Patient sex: M
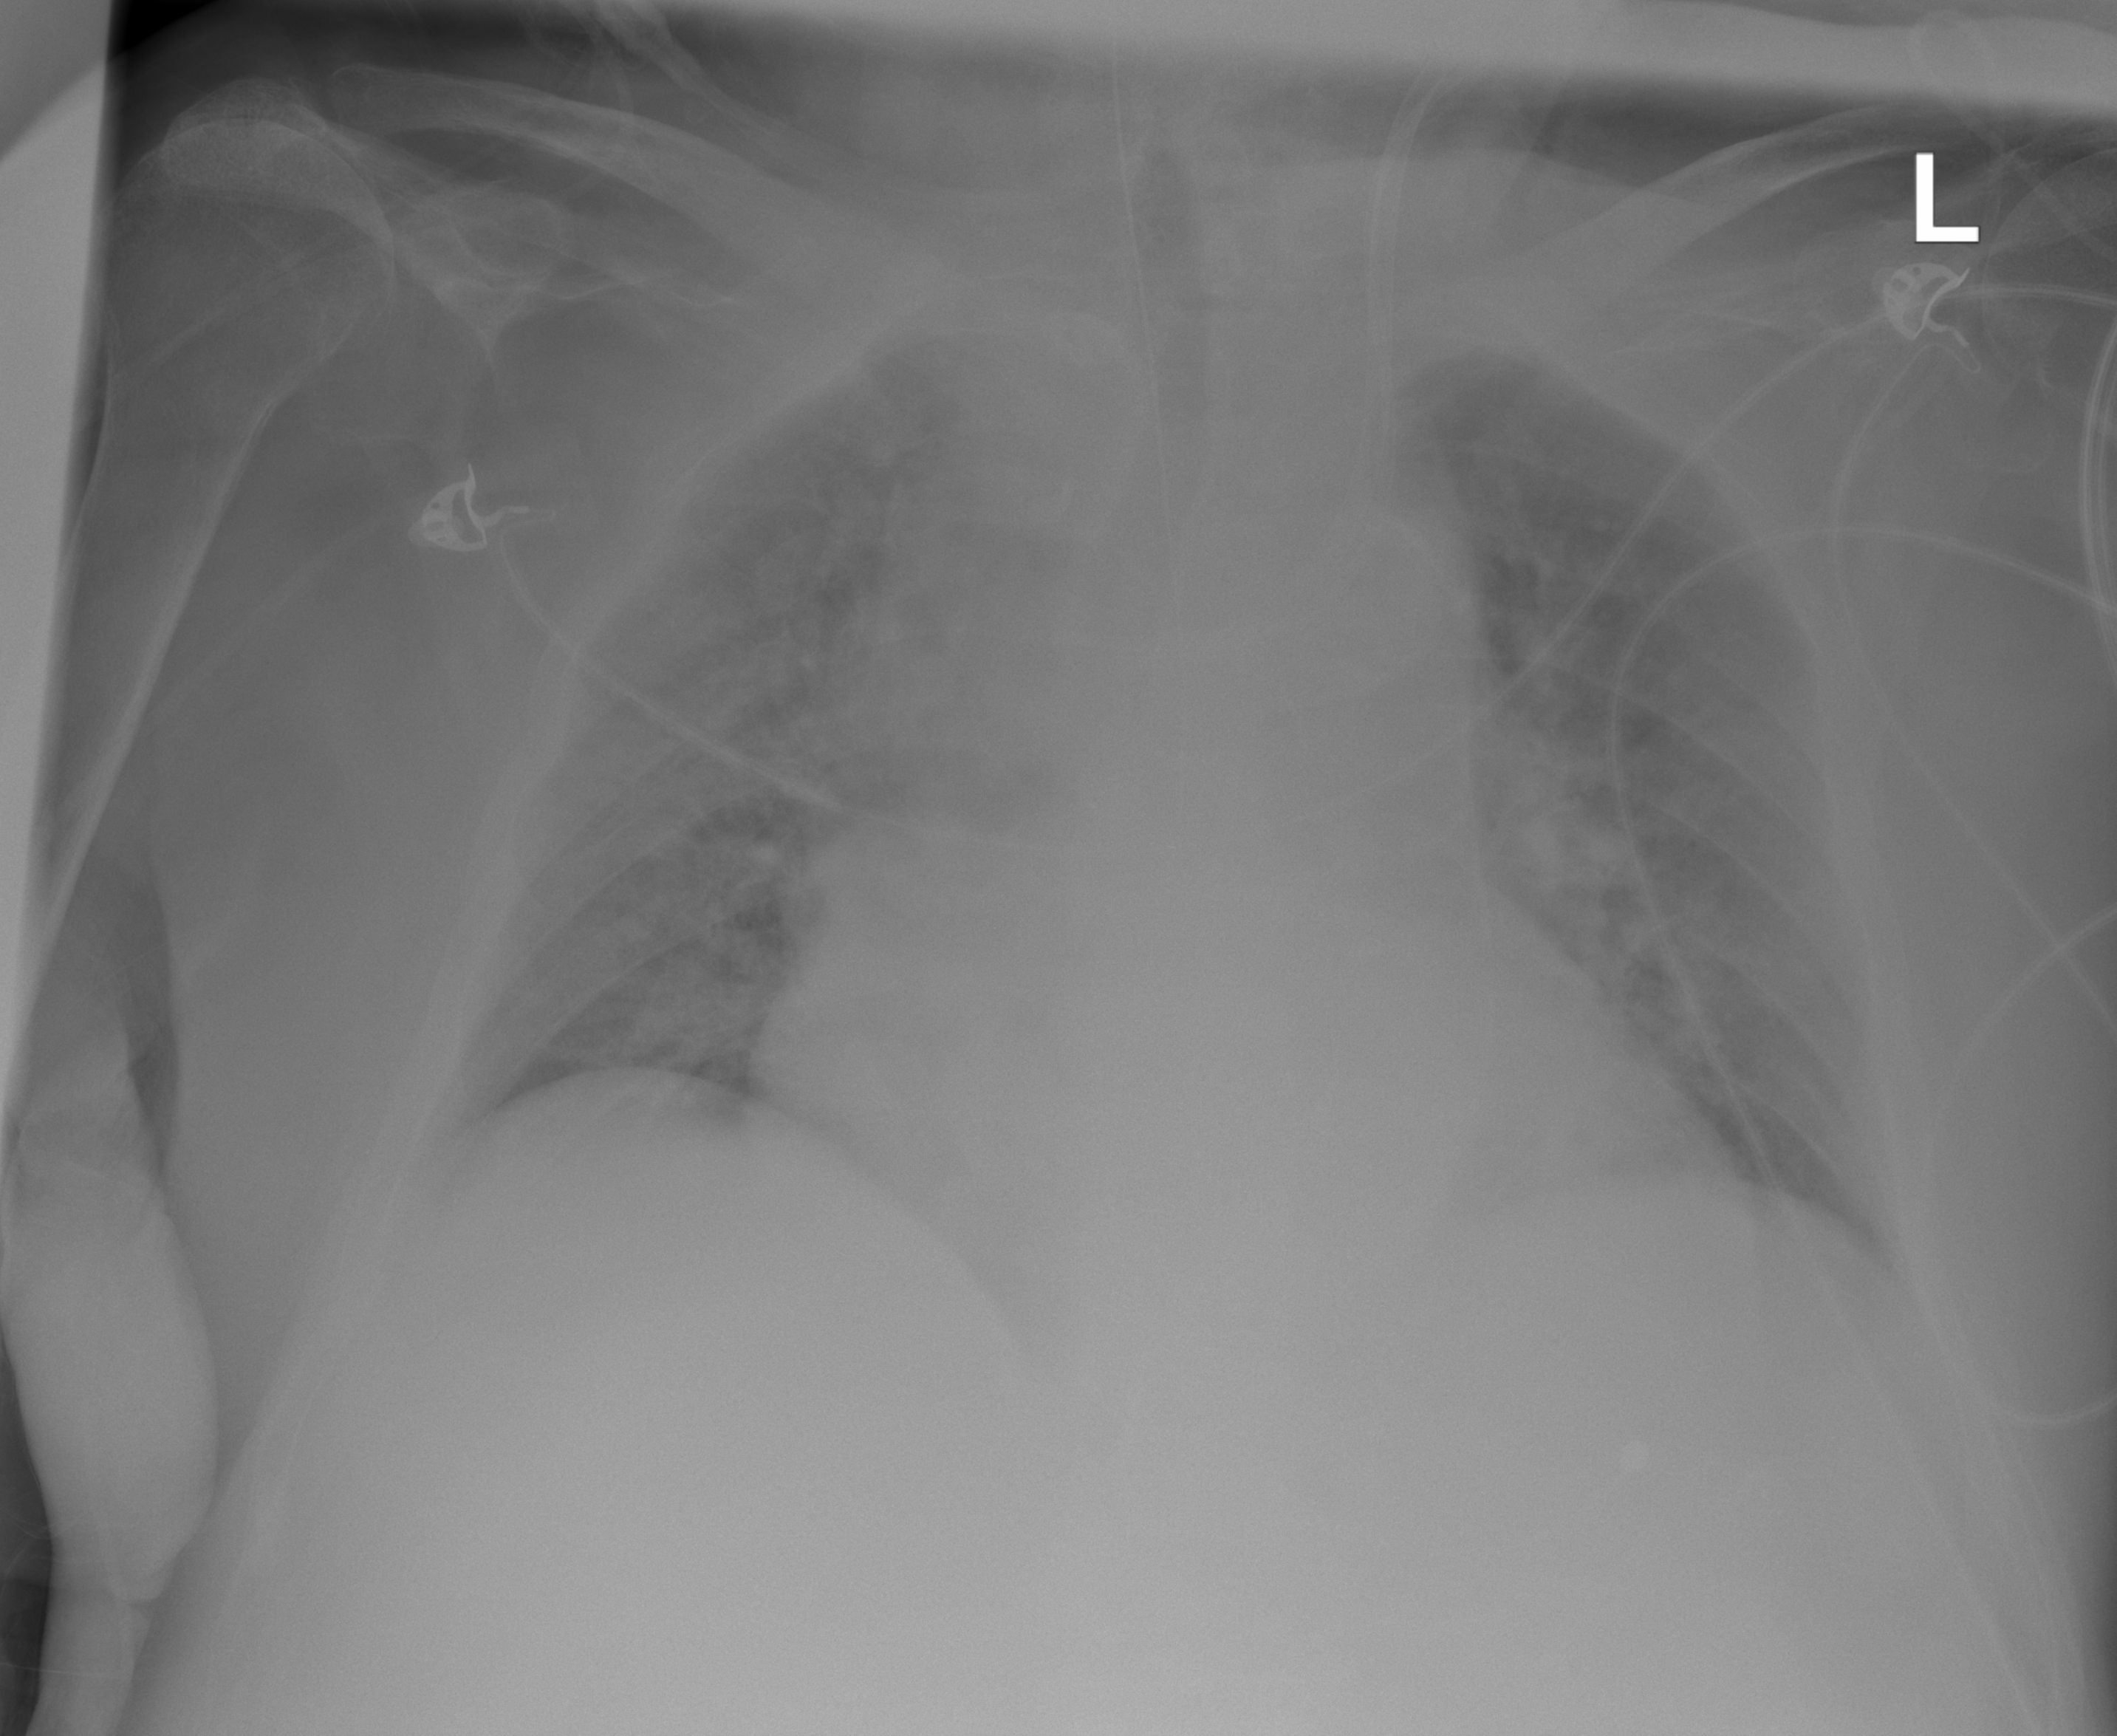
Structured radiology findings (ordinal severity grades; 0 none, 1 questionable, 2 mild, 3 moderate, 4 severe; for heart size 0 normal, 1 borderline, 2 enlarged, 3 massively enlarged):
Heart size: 3
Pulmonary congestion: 2
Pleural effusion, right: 0
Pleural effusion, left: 0
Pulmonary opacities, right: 1
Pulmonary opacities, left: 1
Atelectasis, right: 2
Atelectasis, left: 2